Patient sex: M
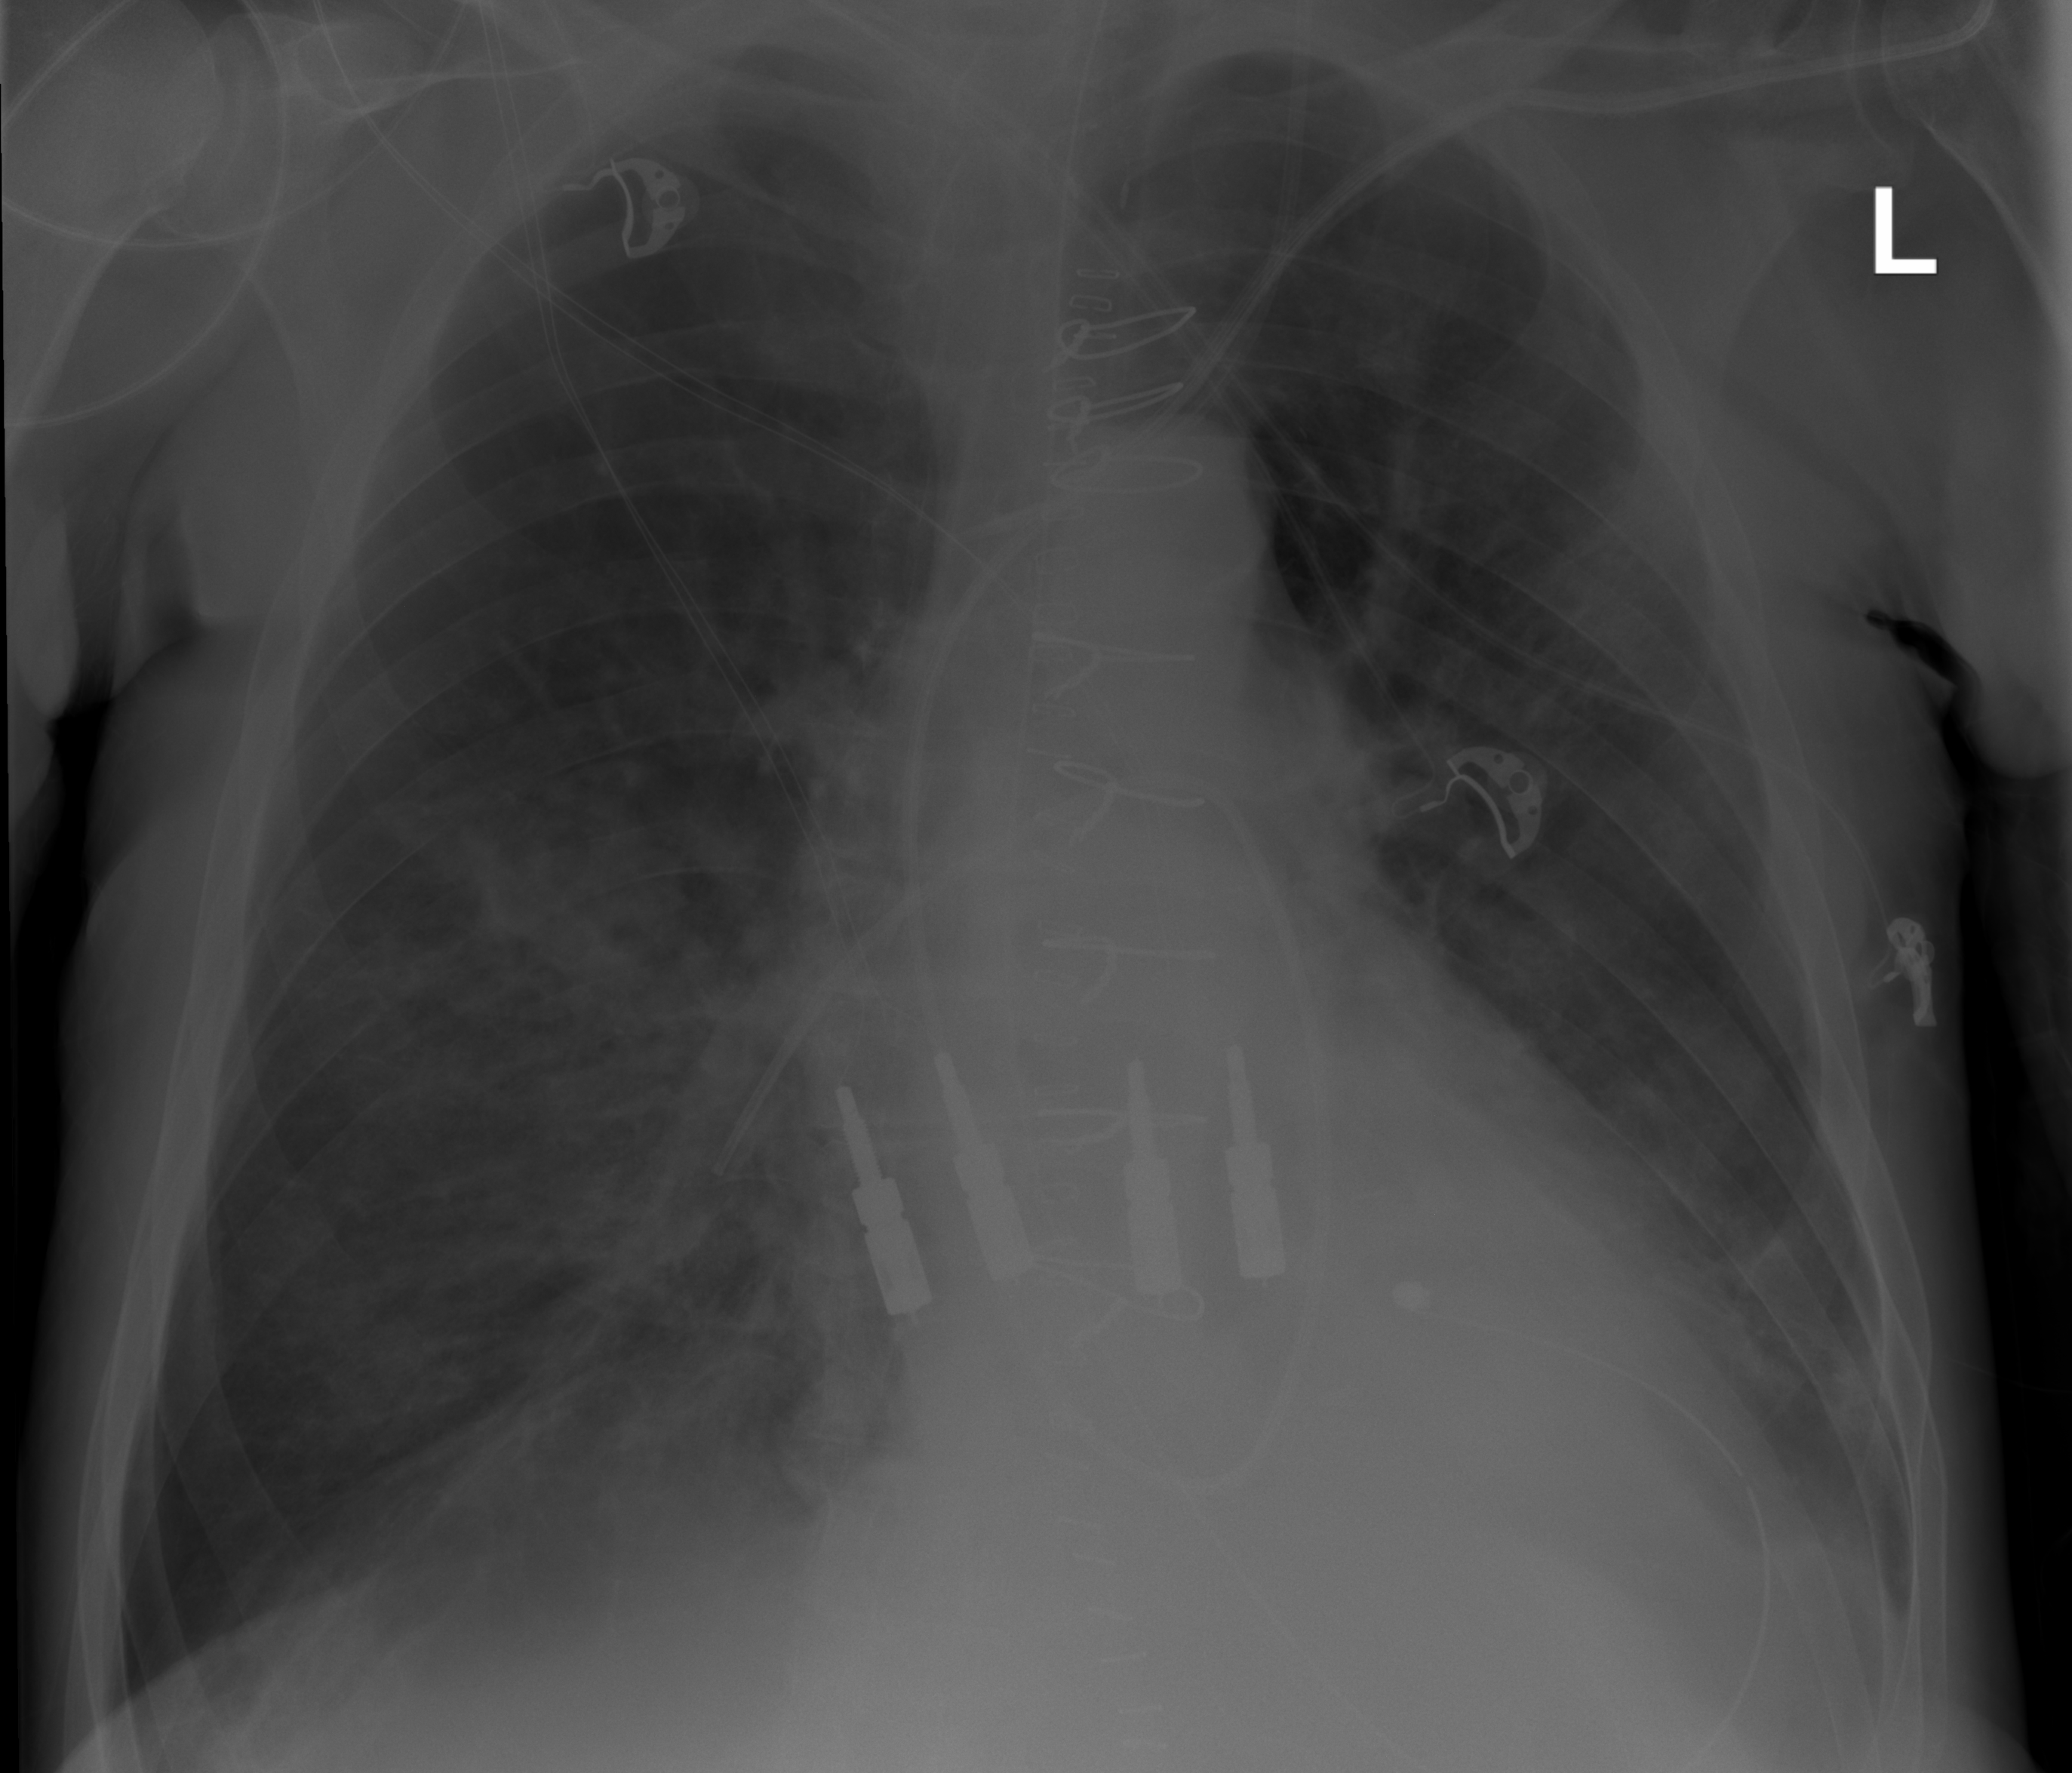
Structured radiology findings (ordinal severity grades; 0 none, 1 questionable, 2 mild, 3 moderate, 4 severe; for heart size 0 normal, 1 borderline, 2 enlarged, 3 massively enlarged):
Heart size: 2
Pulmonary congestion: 2
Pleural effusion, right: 0
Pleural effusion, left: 2
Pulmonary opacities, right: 3
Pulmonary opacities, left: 2
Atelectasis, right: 0
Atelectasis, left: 2